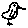
Label: bird